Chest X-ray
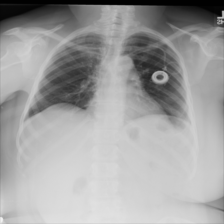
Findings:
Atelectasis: negative
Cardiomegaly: negative
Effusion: negative
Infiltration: positive
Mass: negative
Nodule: negative
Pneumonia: negative
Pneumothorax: negative
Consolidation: negative
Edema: negative
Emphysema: negative
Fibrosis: negative
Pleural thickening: negative
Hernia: negative